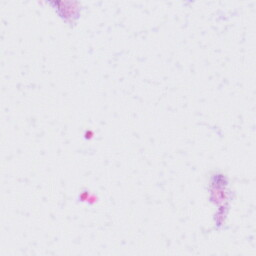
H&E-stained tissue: Liver